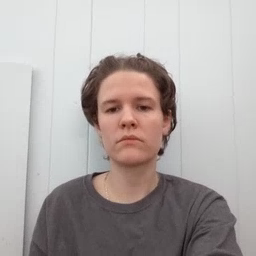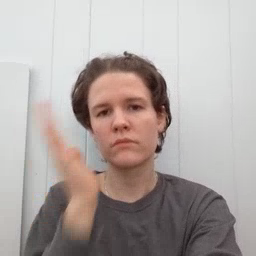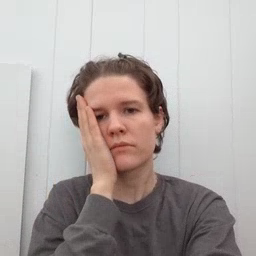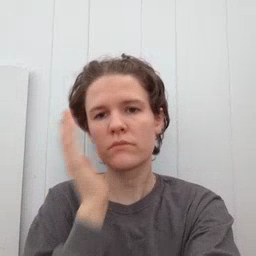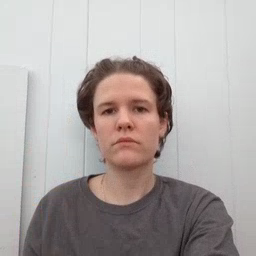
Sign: bed